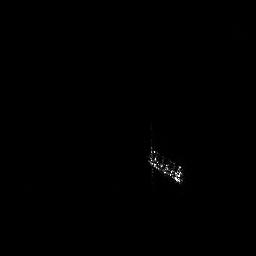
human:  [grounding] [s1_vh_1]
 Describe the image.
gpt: In the satellite image, there is  <ref>1 medium ship </ref> <box>[[56, 55, 71, 71, 0]]</box> located at center.